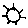
Label: sun